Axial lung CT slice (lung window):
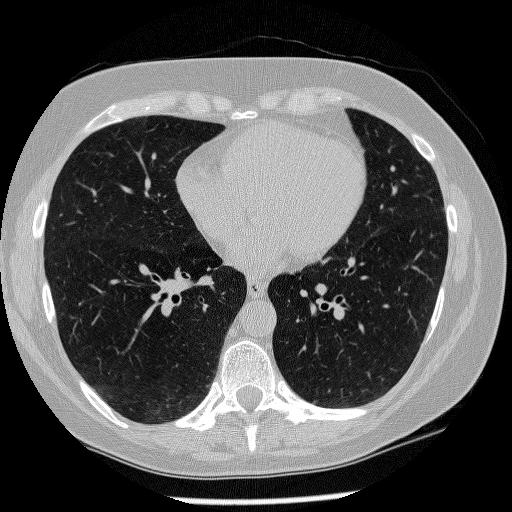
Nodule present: no